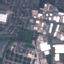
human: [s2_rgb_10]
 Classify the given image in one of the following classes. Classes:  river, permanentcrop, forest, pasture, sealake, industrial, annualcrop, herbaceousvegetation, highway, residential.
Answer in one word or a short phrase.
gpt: Industrial